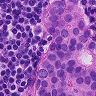
Metastatic tissue present: yes